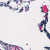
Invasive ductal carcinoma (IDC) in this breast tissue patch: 0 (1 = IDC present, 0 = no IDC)